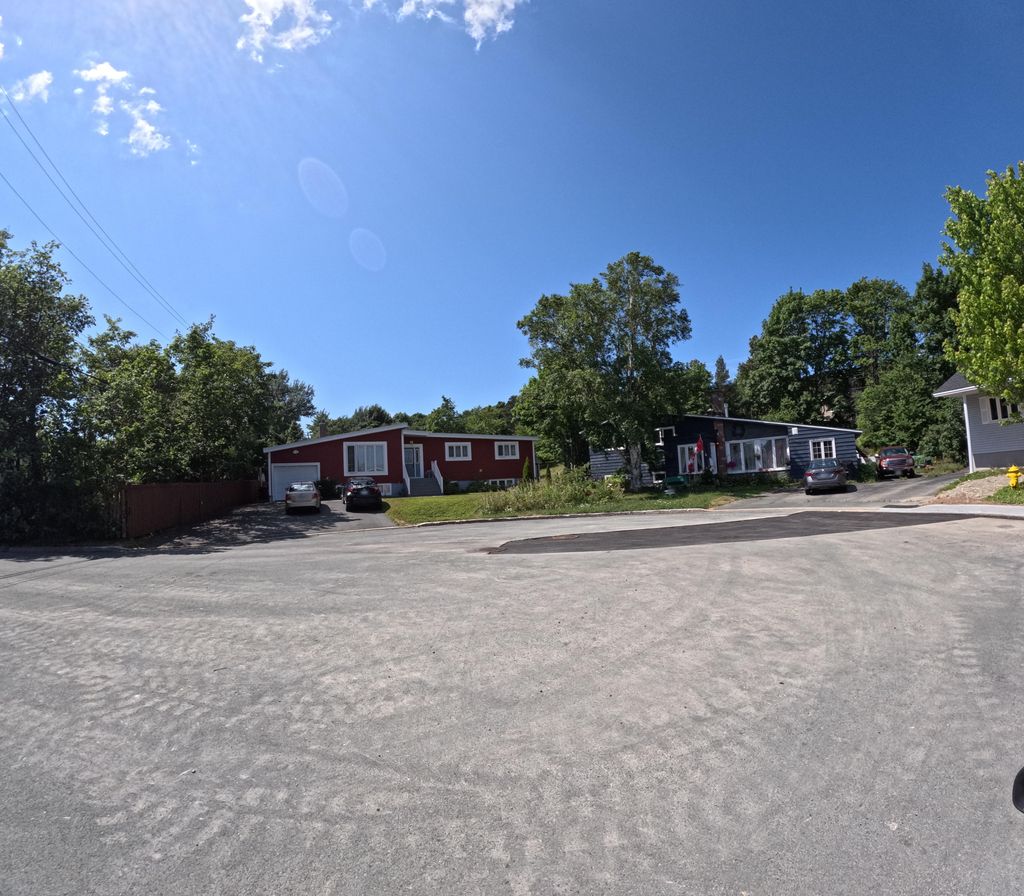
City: st_johns